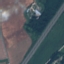
Land use / land cover: Highway